Question: I have designed my models such way that all the models will have one to one relation on auth_user table which is 'User'. For your quick reference I am pasting the Picture below

Now I want to select all the data related to username which are in tables BasicDetails, Department and Project. The below query is not fetching the results.
'User.objects.select_related().get(username='user1')'
Can someone help me on this?
-Vikram
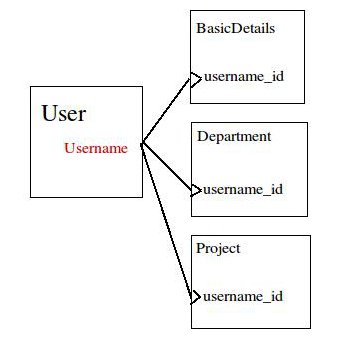
Answer: You should use prefetch_related for efficiency, since your relation is reverse (you want to access the other records from User and not the other way around):
'''
u = User.objects.prefetch_related('project_set', 'department_set', 'basicdetails_set').get(username='user1')
'''
This will not generate a single query, but Django will use caching techniques to effectively produce less possible db overhead. If I recall correctly it will produce 4 queries (a single join in 4 tables might be slower anyway, depending on number of records, indexes etc). The benefit is that on subsequent requests no queres will be generated. For example to get a user's projects:
'''
u.project_set.all() #hits the db
u.project_set.all() #cached version, no db hit
'''
For more info see here <URL>.
EDIT: what is 'project_set'?
If your Project model is defined like this
'''
class Project(models.Model):
...
user = models.ForeignKey(User)
'''
then you can do 'Project.objects.get(pk=1).user' to access the user associated to a project instance, but how would you do the opposite (get all projects of a certain user)? Django will automatically include a '_set' property to the other model for convenience. Therefore we can get the projects of a certain user like this:
'''
u = User.objects.get(pk=1)
user_objects = u.project_set.all()
'''
However if you want to explicitly set a name for this reverse relation, django allows you define the ForeignKey with a 'related_name' keyword argument like this:
'''
class Project(models.Model):
...
user = models.ForeignKey(User, related_name='projects')
'''
Now instead of '.project_set' you could use '.projects' to access a user's projects:
'''
u = User.objects.get(pk=1)
user_objects = u.projects.all()
'''